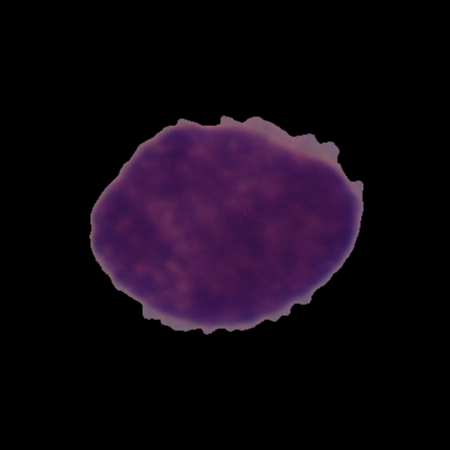
Label: cancer